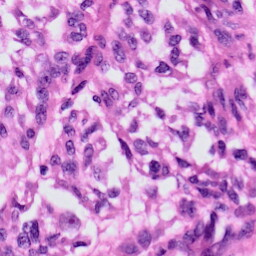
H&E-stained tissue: Skin